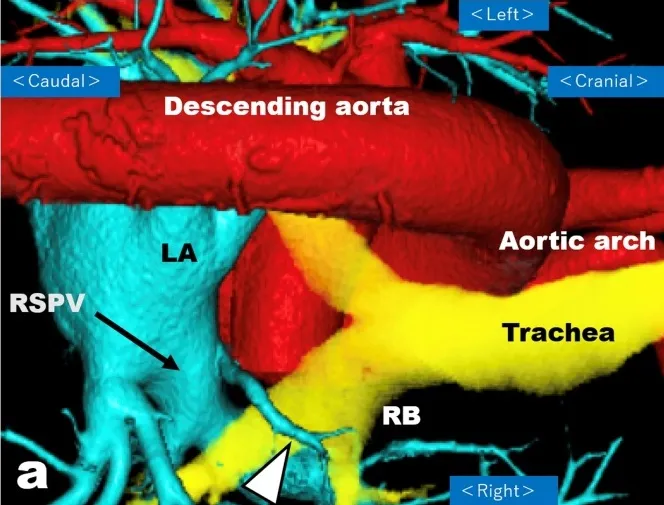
(a) Preoperative reconstructed three-dimensional computed tomography (3D-CT) imaging. The image shows an aberrant V2 (arrowhead) passing behind the right intermediate bronchus and merging with RSPV (arrow). LA: left atrium, RSPV: right superior pulmonary vein, RB: right bronchus.
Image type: radiology (ct)